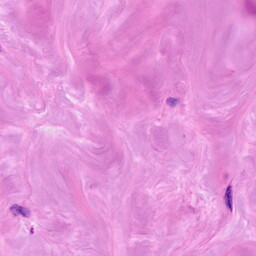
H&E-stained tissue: Breast